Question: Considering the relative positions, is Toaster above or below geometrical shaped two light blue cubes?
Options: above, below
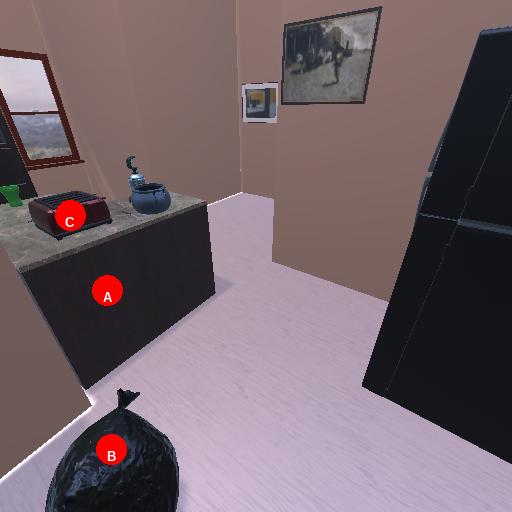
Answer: above